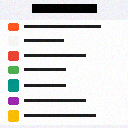
Screen state: on